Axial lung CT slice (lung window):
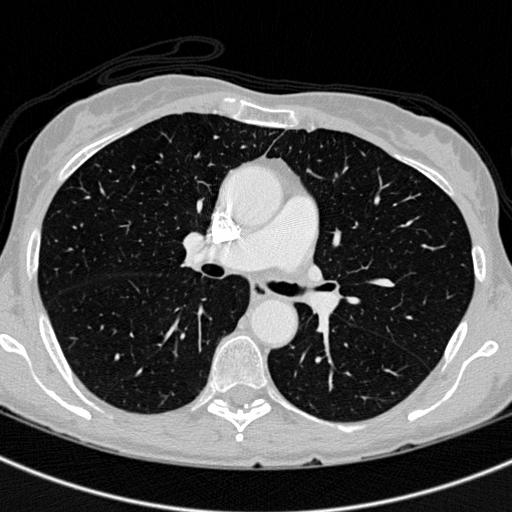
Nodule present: no